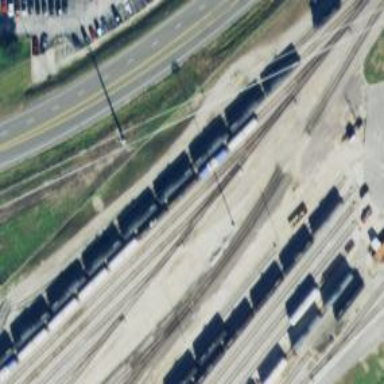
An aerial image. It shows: Railway yard in service.